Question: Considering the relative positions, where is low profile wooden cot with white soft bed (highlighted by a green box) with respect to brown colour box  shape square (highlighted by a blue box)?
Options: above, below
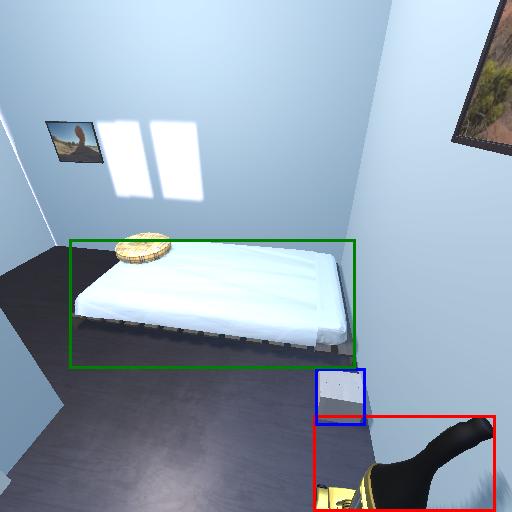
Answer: above